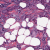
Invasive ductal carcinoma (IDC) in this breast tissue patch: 0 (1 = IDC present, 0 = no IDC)